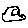
Label: car